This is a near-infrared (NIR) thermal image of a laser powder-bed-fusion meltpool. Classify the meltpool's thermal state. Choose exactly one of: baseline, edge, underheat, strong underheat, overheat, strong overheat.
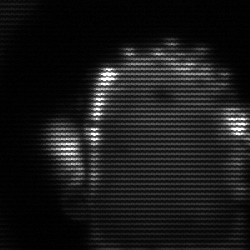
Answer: baseline